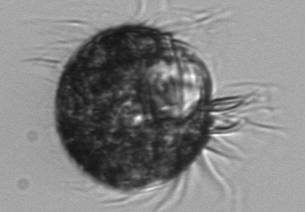
Label: Strombidium_capitatum